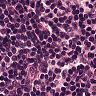
Metastatic tissue present: no